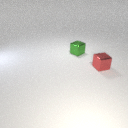
small red metal cube to the right of small green metal cube